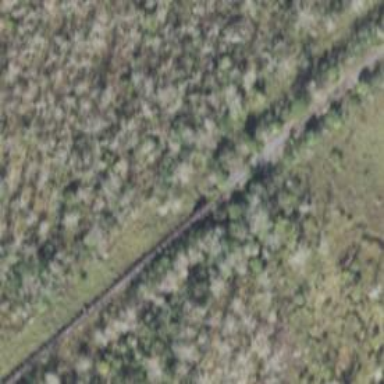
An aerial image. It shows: Abandoned railway.